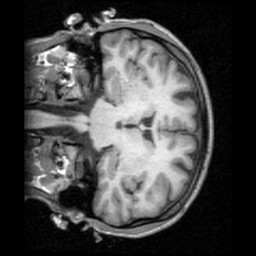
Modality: T1w
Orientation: coronal
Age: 31